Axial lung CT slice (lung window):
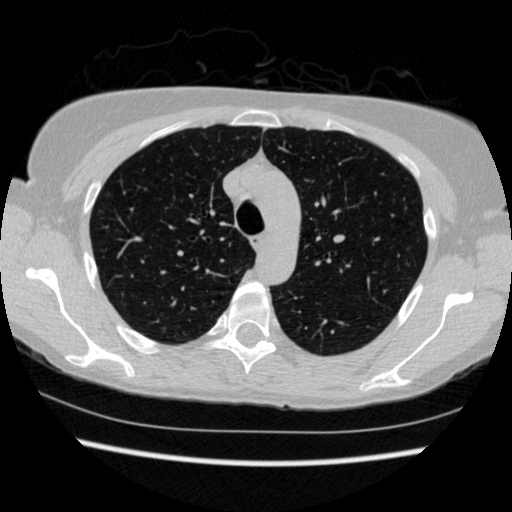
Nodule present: no